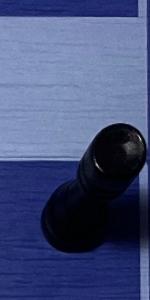
Label: Rook_Black